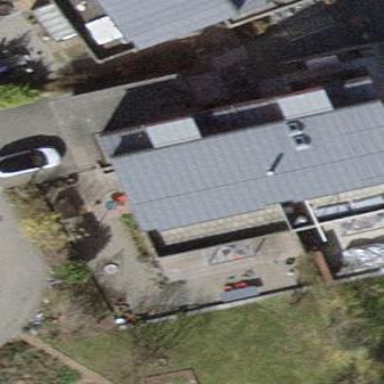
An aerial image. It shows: Semi-detached house.